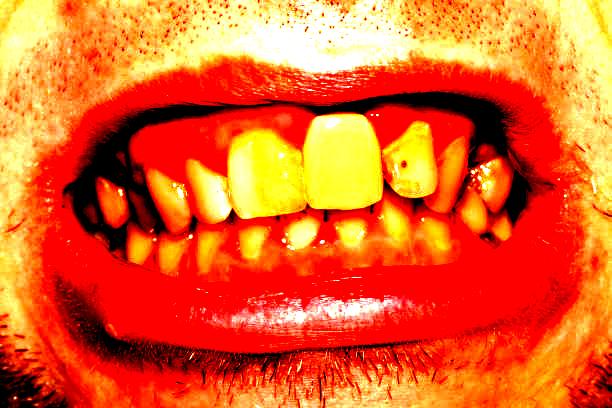
Condition: Gingivitis